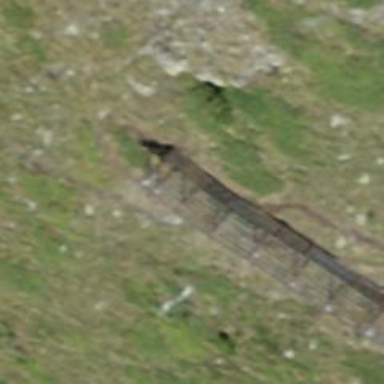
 designed to mitigate snow accumulations in specific area."